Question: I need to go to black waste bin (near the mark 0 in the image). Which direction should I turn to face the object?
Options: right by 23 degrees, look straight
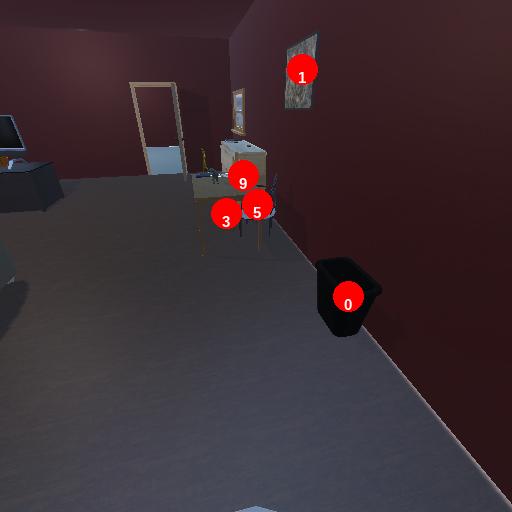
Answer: right by 23 degrees